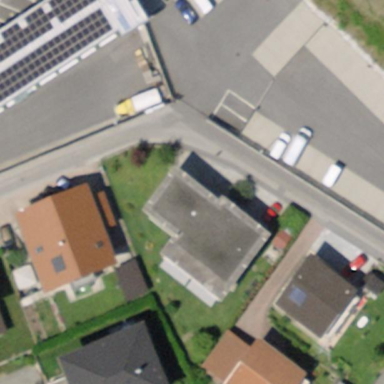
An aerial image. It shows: House with flat roof.